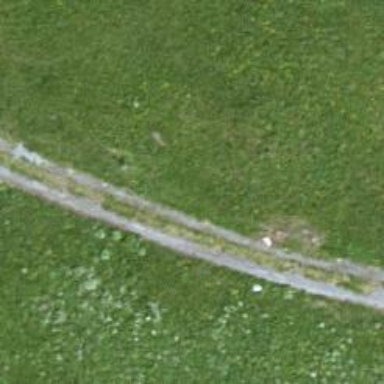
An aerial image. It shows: Track with grade 3 tracktype.